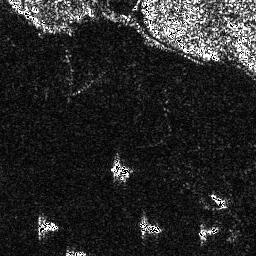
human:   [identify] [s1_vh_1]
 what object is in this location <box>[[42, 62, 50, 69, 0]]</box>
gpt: <ref>1 small ship at the center</ref>